Question: I want to plot a path and show where the datapoints are.
<URL>
uses 'geom_point() + geom_line()' but I do not like that the dots are much thicker and the lines have a discontinuous look '- x - x ----- x ---' thus I decidet to
### create my own dotted line:
'''
mya <- data.frame(a=1:20)
ggplot() +
geom_path(data=mya, aes(x=a, y=a, colour=2, size=1)) +
geom_point(data=mya, aes(x=a, y=a, colour=1, size=1)) +
theme_bw() +
theme(text=element_text(size=11))
'''

I like that the dots and the line have the same size. I did not use the alpha channel because I fear trouble with the alpha channel when I include the files in other programs.
### open problems:
- - 'darker(FF0000) = AA0000'- 'size=''R 2.15'
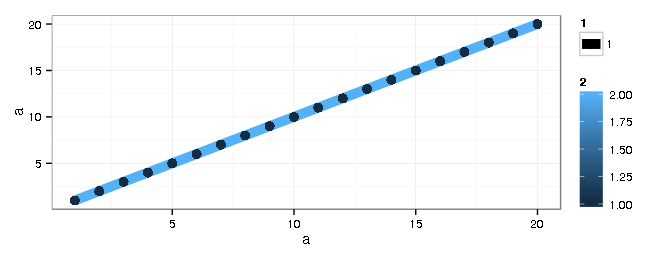
Answer: Aesthetics can be set or mapped within a ggplot call.
- -
In your case it appears you want to set the size to a single value. You can also use 'scale_..._manual(values = ..., guide = 'none')' to suppress the creation of a legend.
This appears to be what you want with 'colour'.
You can then use named colours such as 'lightblue' and 'darkblue' (see '?colors' for more details)
'''
ggplot() +
geom_line(data=mya, aes(x=a, y=a, colour='light'), size = 2) +
geom_point(data=mya, aes(x=a, y=a, colour='dark'), size = 2) +
scale_colour_manual(values = setNames(c('darkblue','lightblue'),
c('dark','light')), guide = 'none') +
theme_bw()
'''